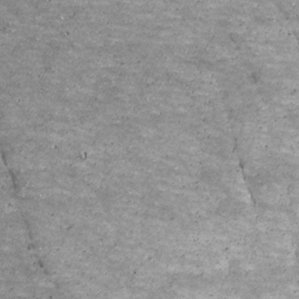
Label: non_frost